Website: walmart
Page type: cart
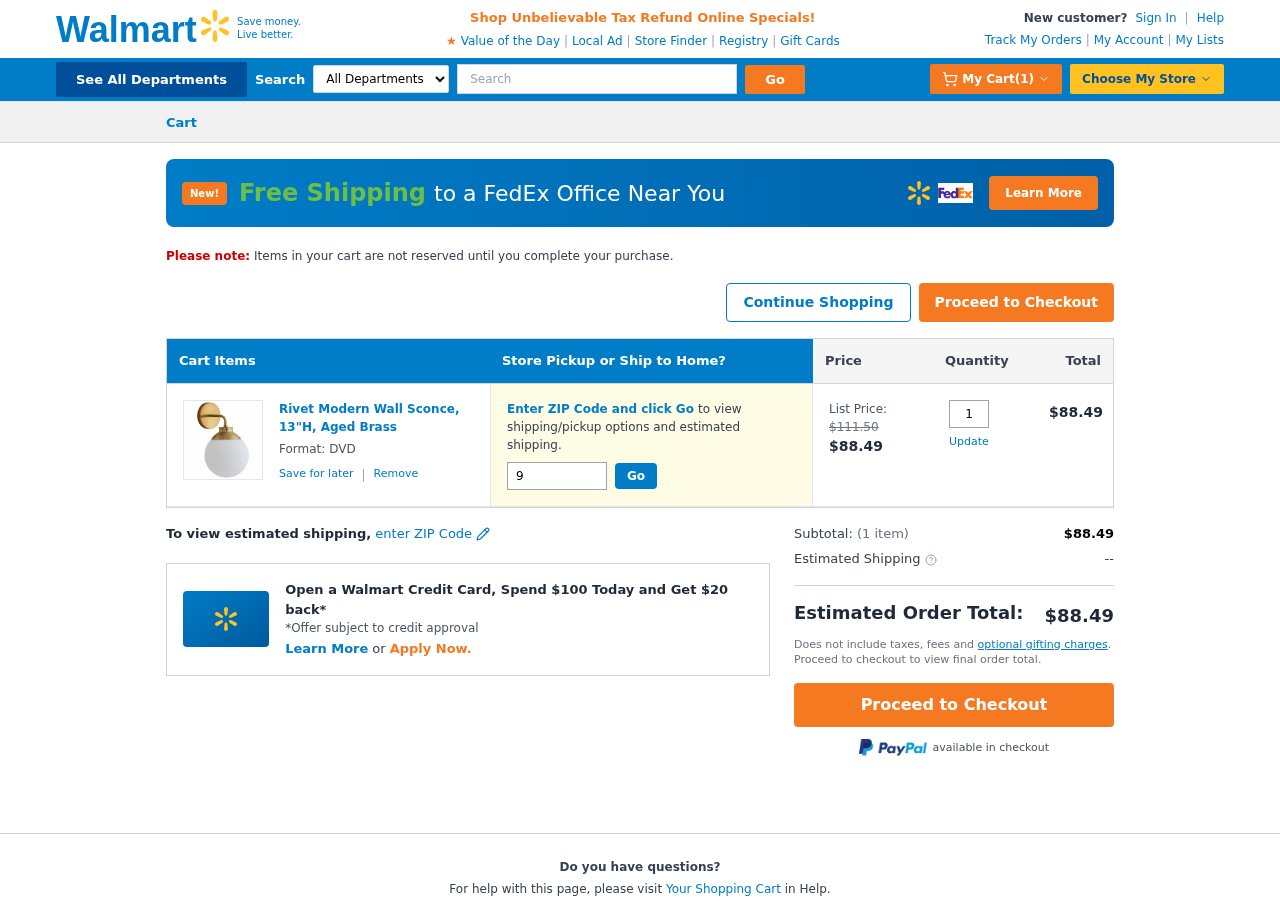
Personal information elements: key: PII_POSTCODE
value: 96317
Product elements: key: PRODUCT1_NAME
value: Rivet Modern Wall Sconce, 13"H, Aged Brass
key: PRODUCT1_PRICE
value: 88.49
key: PRODUCT1_QUANTITY
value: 1
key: PRODUCT1_ORIGINAL_PRICE
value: $111.50
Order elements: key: ORDER_NUM_ITEMS
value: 1
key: ORDER_SUBTOTAL
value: $88.49
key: ORDER_TOTAL
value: $88.49
Search elements: key: HEADER_SEARCH
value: Search